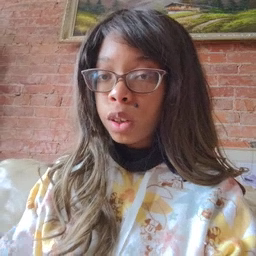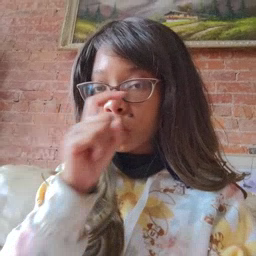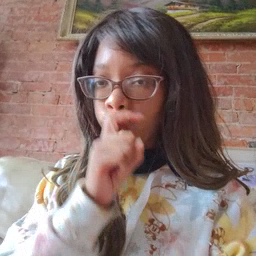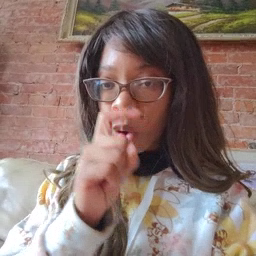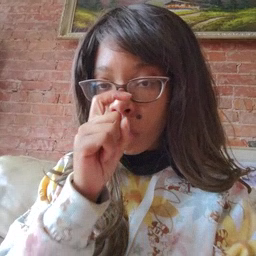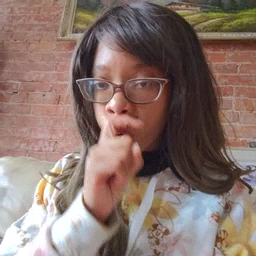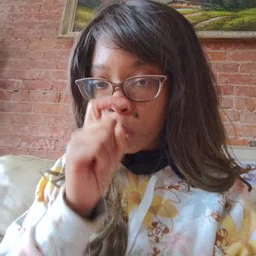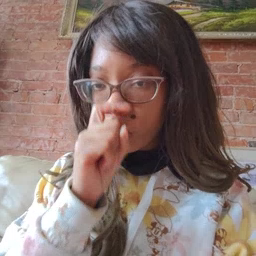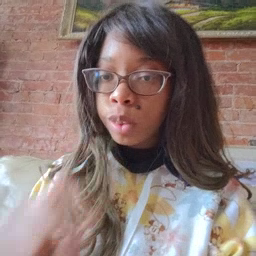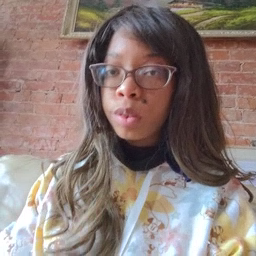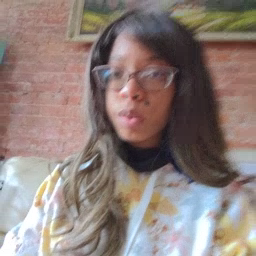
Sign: doll